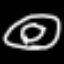
Label: donut